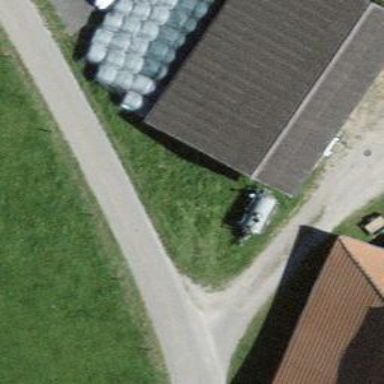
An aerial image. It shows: Barn.